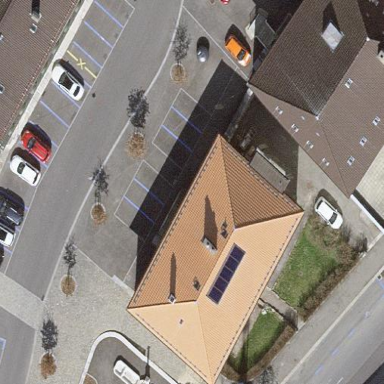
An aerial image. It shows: Apartment building with hipped roof.